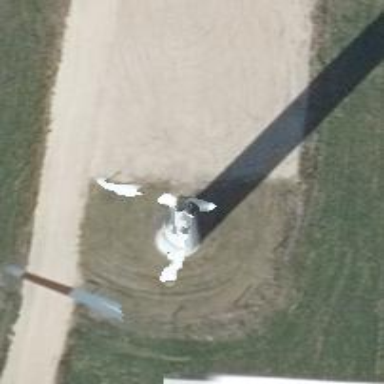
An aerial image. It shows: Wind turbine generator that utilizes wind as its source for generating electricity. It is of the horizontal axis type.